Question: I'm developing a website from the ground up and there seems to be an extra twenty (or so) pixels that are displaying at the very bottom of the webpage. Instead of ending at the last element, the page continues and shows the 'body' background. I've tried using Firebug and have fiddled with about every element in the css file, but can't find what is causing the excess pixels to show.
Any help on figuring this out is very much appreciated.

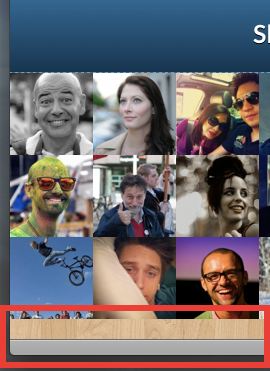
Answer: its coming from here:
'''
.main-wrap {
margin-bottom: 20px;
}
'''